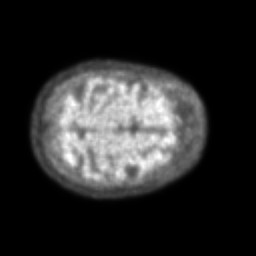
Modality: PET
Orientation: axial
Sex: female
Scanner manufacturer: ge